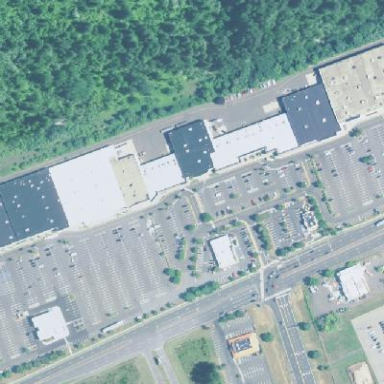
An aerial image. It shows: Retail area.